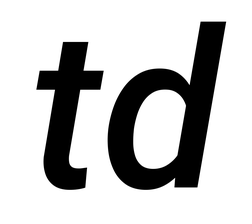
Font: Roboto-Italic_Medium_Italic